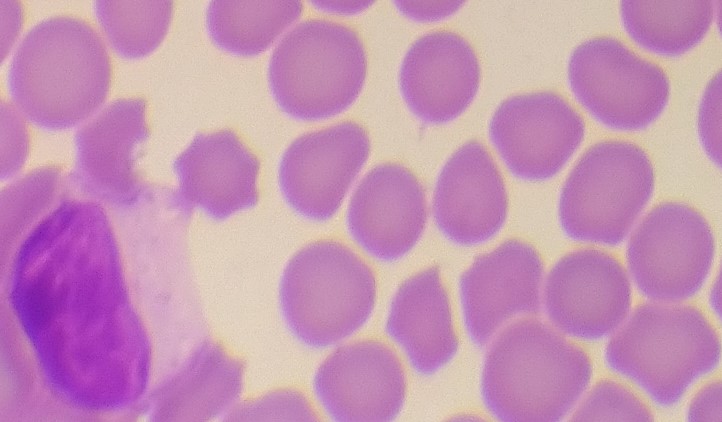
White blood cell type: Monocyte